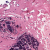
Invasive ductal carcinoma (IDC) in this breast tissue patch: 0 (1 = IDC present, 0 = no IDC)